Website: bh-photo
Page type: address-validator
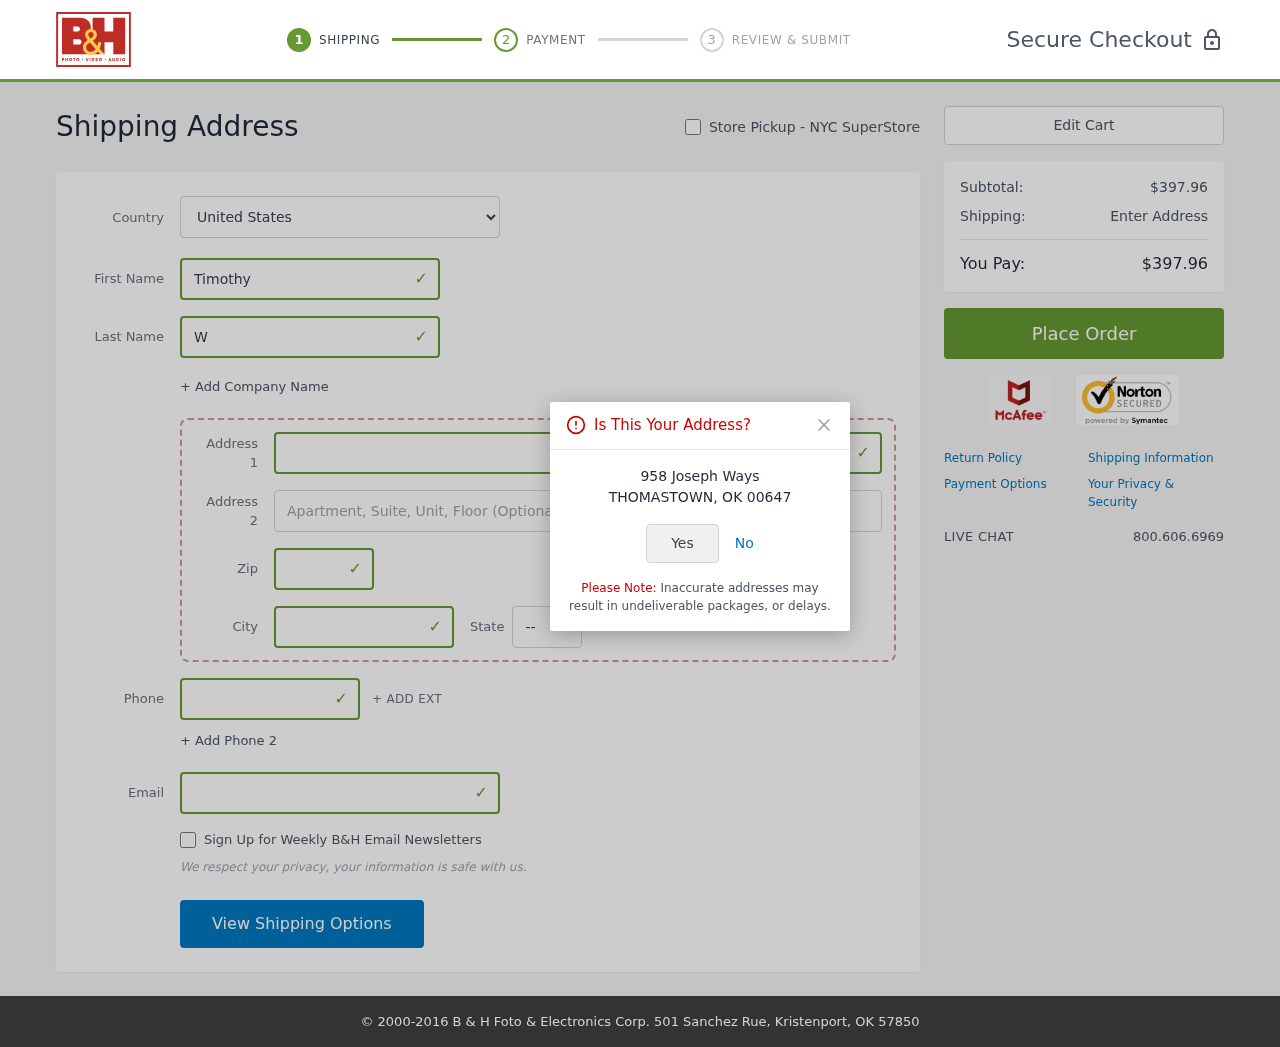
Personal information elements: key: PII_CITY
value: Thomastown
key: PII_COUNTRY
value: United States
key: PII_EMAIL
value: timothywhite@hotmail.com
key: PII_FIRSTNAME
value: Timothy
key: PII_LASTNAME
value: White
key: PII_PHONE
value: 7377985466
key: PII_POSTCODE
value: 00647
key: PII_STATE_ABBR
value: OK
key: PII_STREET
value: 958 Joseph Ways
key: PII_STREET2
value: Apt. 557
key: PII_CITY_CONFIRM
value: THOMASTOWN
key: PII_POSTCODE_FULL
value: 00647
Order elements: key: ORDER_SUBTOTAL
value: $397.96
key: ORDER_TOTAL
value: $397.96